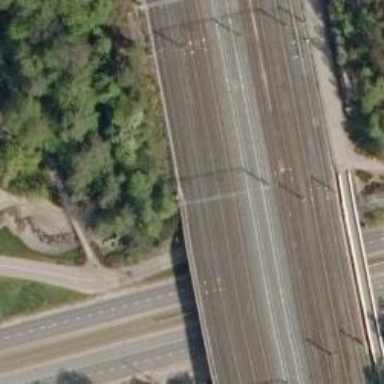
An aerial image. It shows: Bridge used by trains with continuous electrified contact lines.